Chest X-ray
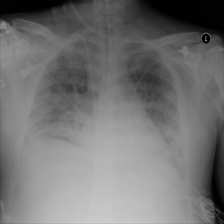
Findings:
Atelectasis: negative
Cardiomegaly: negative
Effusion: negative
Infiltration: negative
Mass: negative
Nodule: negative
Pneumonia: negative
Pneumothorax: negative
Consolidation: negative
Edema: positive
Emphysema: negative
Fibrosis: negative
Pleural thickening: negative
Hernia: negative